Field crop: maize
Growth stage: 2
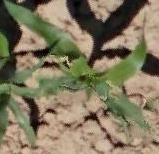
Species: maize